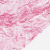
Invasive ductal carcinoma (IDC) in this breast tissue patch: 0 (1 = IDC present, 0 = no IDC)